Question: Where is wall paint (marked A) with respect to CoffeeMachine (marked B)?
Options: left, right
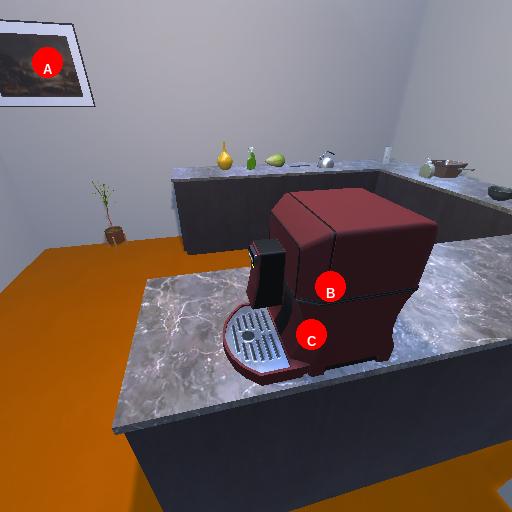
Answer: left